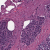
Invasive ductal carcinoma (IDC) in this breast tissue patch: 0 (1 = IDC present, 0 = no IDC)